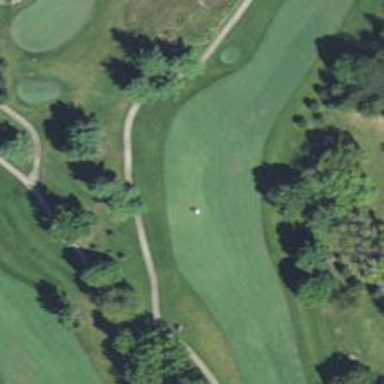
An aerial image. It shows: View of golf hole.